Question: How moving on to another ViewController when finished playing video? From '2' to '1' (look at screenshot)

Code in 'viewDidLoad'('videoViewControler'):
'''
NSURL *url = [NSURL URLWithString:@"_http://scontent-a.cdninstagram.com/hphotos-xfa1/t50.2886-16/10619021_616434485141882_380154097_n.mp4"];
videoPlayer = [[MPMoviePlayerViewController alloc] initWithContentURL:url];
[videoPlayer.moviePlayer prepareToPlay];
[videoPlayer.moviePlayer play];
[self presentMoviePlayerViewControllerAnimated:videoPlayer];
NSArray *viewControllers = [[self navigationController] viewControllers];
[self.navigationController popToViewController:viewControllers[1] animated:NO];
'''
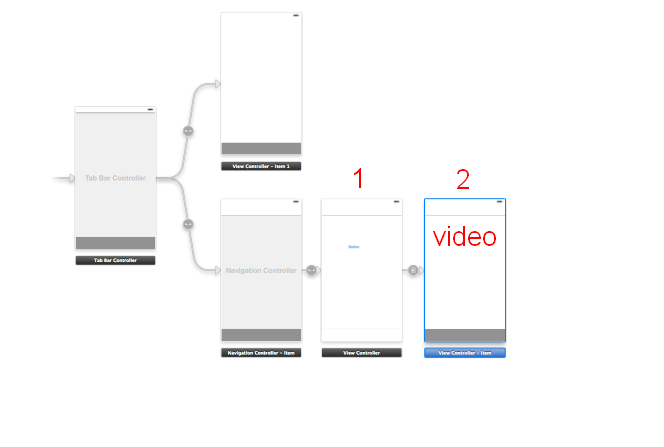
Answer: You have to register for did finish notification, for example in viewDidLoad:
'''
// Register for finished notification
[[NSNotificationCenter defaultCenter] addObserver:self
selector:@selector(moveToView2:)
name:MPMoviePlayerPlaybackDidFinishNotification
object:self.moviePlayerViewController.moviePlayer];
'''
Add notification method and call segue to go to another view:
'''
- (void) moveToView2:(NSNotification *) notification {
[self performSegueWithIdentifier:@"IDENTIFIER" sender:self];
}
'''
Just make sure to replace IDENTIFIER with the segue identifier between view A and B.